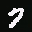
Label: 7